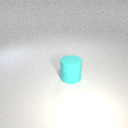
large cyan rubber cylinder